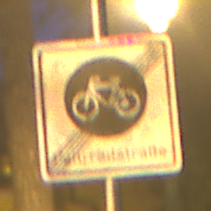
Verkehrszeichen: EndeFahrradstrasse
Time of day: Night
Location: Outdoor (Urban)
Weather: Clear
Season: NotSpecified
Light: Artificial